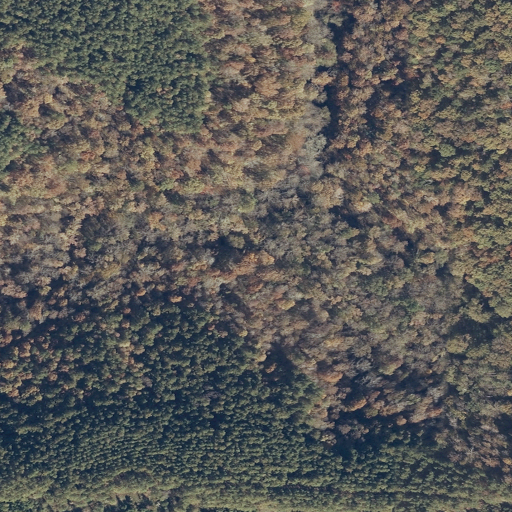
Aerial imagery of valley in Alabama named Miner Hollow containing deciduous forest, evergreen forest, woody wetlands, mixed forest, and shrub